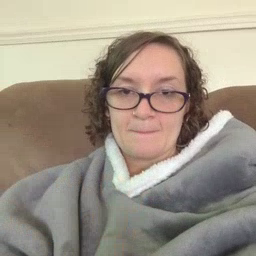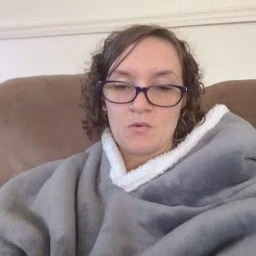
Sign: same